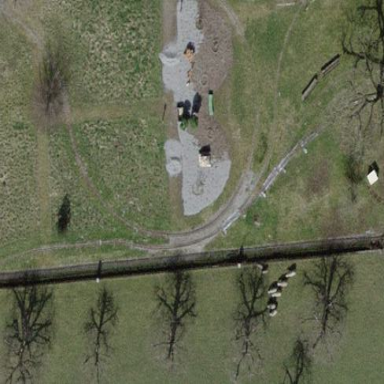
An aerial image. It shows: Miniature railway.